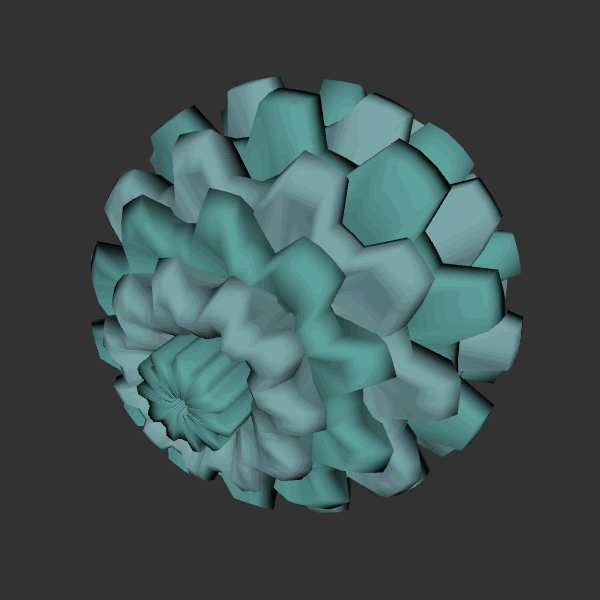
Background: dark